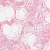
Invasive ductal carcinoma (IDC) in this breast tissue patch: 0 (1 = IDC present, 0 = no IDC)